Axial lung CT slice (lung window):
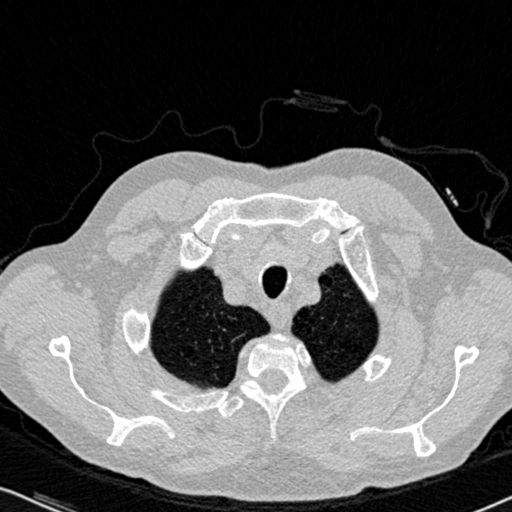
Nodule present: no